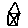
Label: house